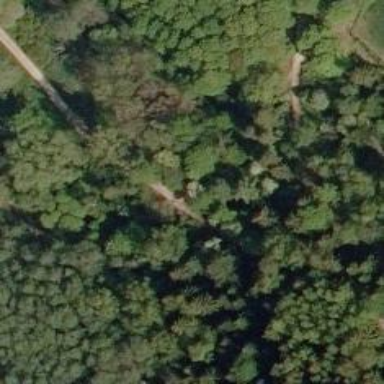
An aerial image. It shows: This image shows arboretum.